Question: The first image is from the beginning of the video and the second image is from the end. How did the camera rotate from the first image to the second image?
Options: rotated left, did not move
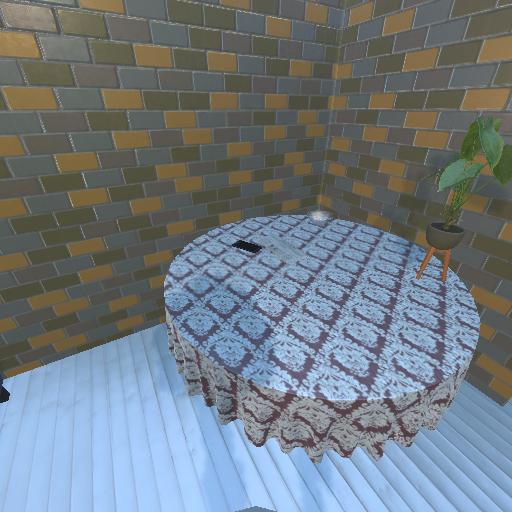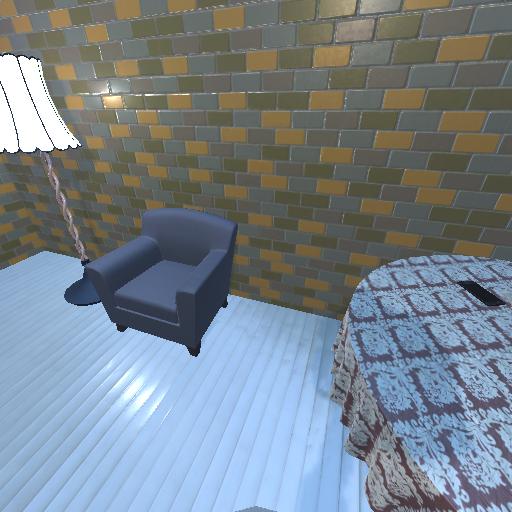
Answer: rotated left